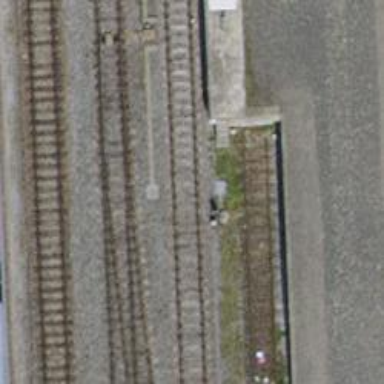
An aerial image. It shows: Railway buffer stop.